Question: try to understand all power of OOP
create 3 classes
'''
class A
{
public string Foo()
{
return "A";
}
}
class B:A
{
public string Foo1()
{
return "a";
}
}
class Program
{
static void Main(string[] args)
{
A a = new B(); //can use method just from a
B b = new B(); //both
A aa = new A(); //just from a
string result = b.Foo();
string n = ((A)b).Foo().ToString();
}
}
'''
currently try to understand what the difference between A a = new B(); and A a = new A(); - try to use it - can use same method from classes - see pic

also try to understand what difference beetwen
'''
B b = new B();
((A)b).Foo();
'''
and
'''
A a = new B();
b.Foo();
'''
and
'''
A a =(A) new B(); and A a = new A();
'''
Also try to find good tutorial with explanation of main principles of OOP, but still have some question.
thanks all for understanding
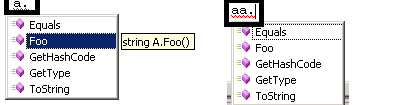
Answer: The simplest difference is:
'''
A a = new B();
B b = (B) a; // works!
'''
'''
A a = new A();
B b = (B) a; // compiler error
'''
'B''A''B''B'
But that's just a simple example. Real differences pop out when your class have 'virtual' methods
'''
class A
{
public virtual void Foo()
{
Console.WriteLine("A : Foo();");
}
}
'''
that are 'override'n
'''
class B : A
{
public override void Foo()
{
Console.WriteLine("B : Foo();");
}
}
'''
and/or hidden:
'''
class C : A
{
public new void Foo()
{
Console.WriteLine("C : Foo();");
}
}
'''
within derived classes. With that class declarations you'll get following results:
'''
{
A a = new A();
B b = new B();
C c = new C();
a.Foo(); // prints A : Foo();
b.Foo(); // prints B : Foo();
c.Foo(); // prints C : Foo();
}
{
A a = new A(); // prints A : Foo();
A b = new B(); // prints B : Foo();
A c = new C(); // prints A : Foo();
a.Foo();
b.Foo();
c.Foo();
}
'''
That's much more interesting, isn't it? You should read more about <URL> and class inheritance in general..